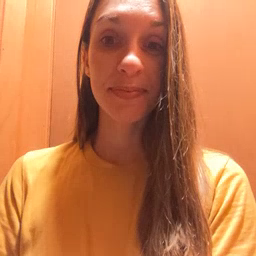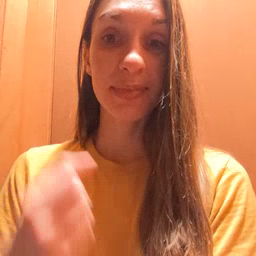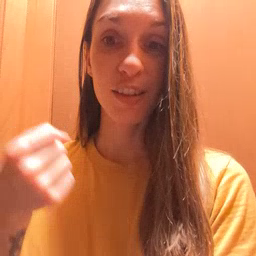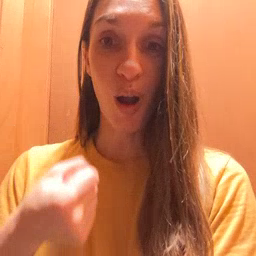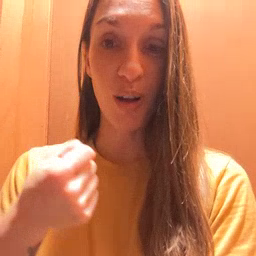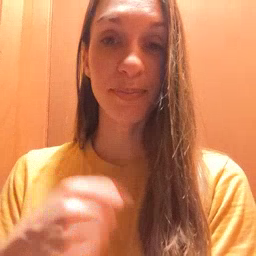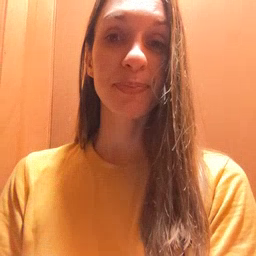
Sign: car